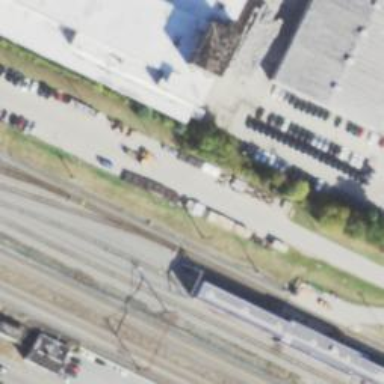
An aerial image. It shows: Railway yard used for servicing trains.